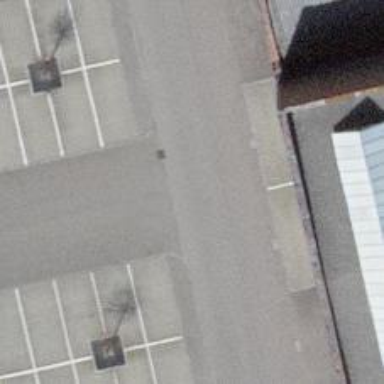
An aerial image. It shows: Parking aisle designated as service road.